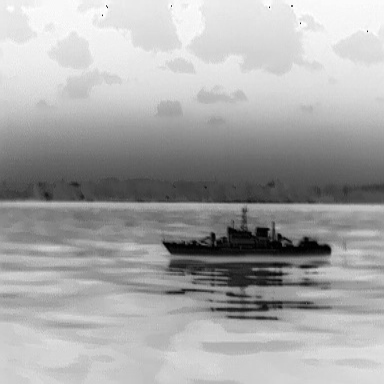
There is a warship in the infrared image.